Question: Here is my code
'''
String DATA_PATH = Environment.getExternalStorageDirectory().toString() + "/VIVA/";
TessBaseAPI baseApi = new TessBaseAPI();
baseApi.setDebug(true);
//baseApi.init(DATA_PATH, lang);
baseApi.init(DATA_PATH, "eng");
baseApi.setImage(bmp);
String recognizedText = baseApi.getUTF8Text();
baseApi.end();
Log.i("OCRED TEXT 2: " + recognizedText, "hello");
'''
When I debug it, debugger stops after this line " TessBaseAPI baseApi = new TessBaseAPI();" There are no errors logged in log cat, But it opens target invocation exception class.
I have my training data in tessdata folder in assets,I have copied that data into Google glass SD card in onCreate() method.

I have compiled tess-two project using ndk-build and have generated .so files.
What is it that I am missing?
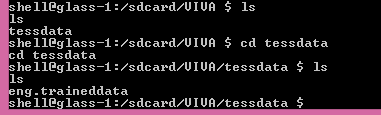
Answer: Have you added the tess-two project into your Google glass project and imported the classes? Can't remenber very well where you have to add it. Try looking in your glass project > properties > Android
If you are using more than one NDK compiled libraries you can solve the problem by deleting one of the armeabi folders of a library. This may depend on the architecture of the device (can't explain you much about this sorry). You may backup your compiled libraries or use a copy of these libraries in your glass app and try hit or miss deleting until you get it. I also passed through this problem once and this worked for me.